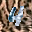
Label: 4